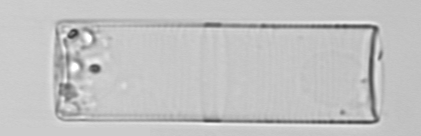
Label: Guinardia_flaccida